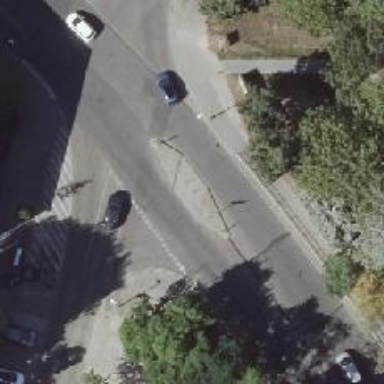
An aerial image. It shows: Uncontrolled crossing on footway with pedestrian island.